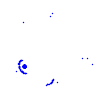
Particle: pion